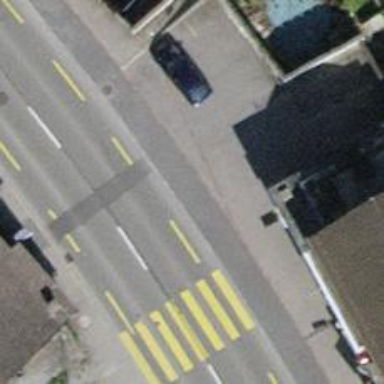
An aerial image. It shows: Sidewalk along the footway.